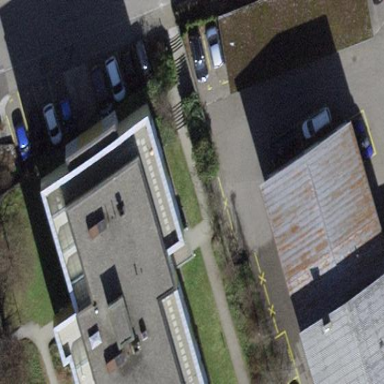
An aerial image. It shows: Hospital building.